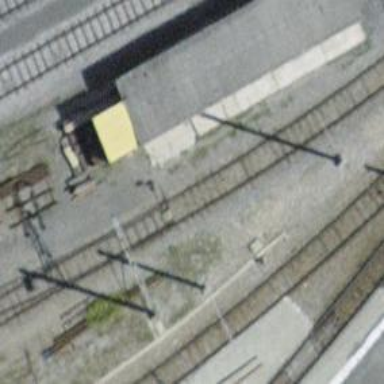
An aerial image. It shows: Railway switch.